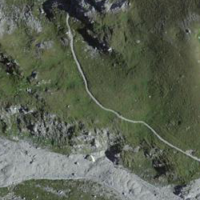
EUNIS habitat code: 31
Species observed at this site:
Bistorta vivipara
Carduus defloratus